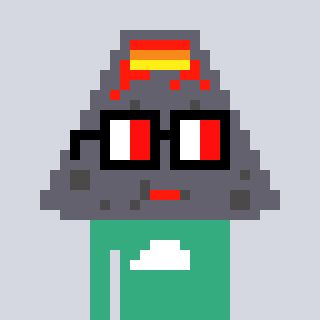
a pixel art character with square glasses with black frames and red eyes, a volcano-shaped head and a teal-colored body on a cool background